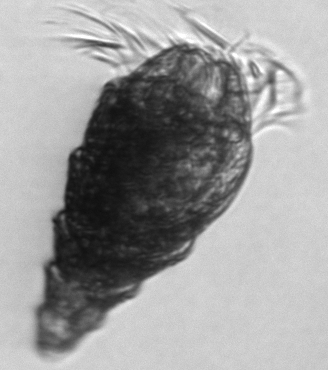
Label: Laboea_strobila